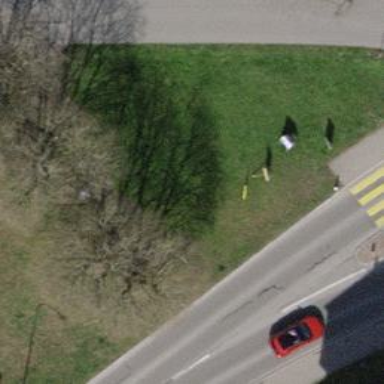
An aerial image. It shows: Brown bench in the vicinity.